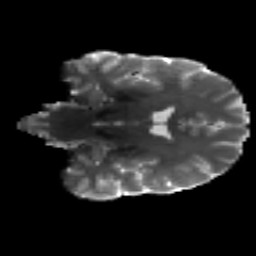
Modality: T2w
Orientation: coronal
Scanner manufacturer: siemens
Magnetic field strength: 3 T
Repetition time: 4.16 s
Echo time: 0.0806 s